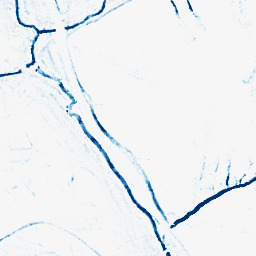
Category: morphological
Decomposition family: morphological_rect
Decomposition parameters: operation: closing
width: 5
height: 5
Upsampling method: sinc_blackman
Upsampling parameters: scale: 4
kernel_size: 8
Upsampling scale: 4